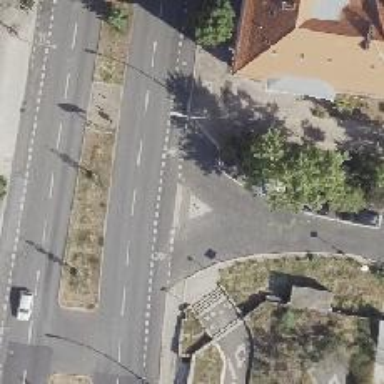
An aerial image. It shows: Asphalt footway with unmarked crossing and crossing island.